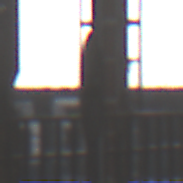
Verkehrszeichen: EndeUeberholverbot
Umgebung: Roofed, Special
Tageszeit: Midday
Wetter: Overcast
Licht: Natural
Jahreszeit: NotSpecified
Kontrast: MediumContrast